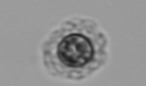
Label: Emiliania_huxleyi